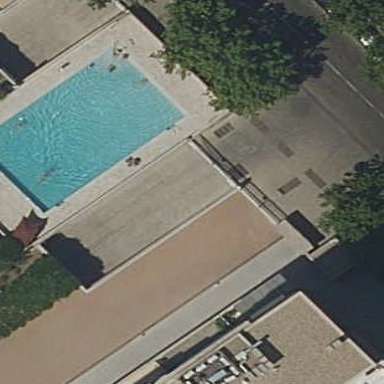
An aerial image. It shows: Swimming pool located in leisure land.